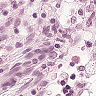
Metastatic tissue present: no